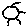
Label: sun